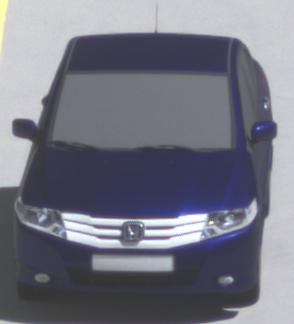
Make: Honda
Model: City
Detailed model: Gen. 6
Model produced from: 2008
Model produced until: 2013
Doors: 4
Color: blue
Road condition: dry road
Daytime: midday
Contrast: high contrast